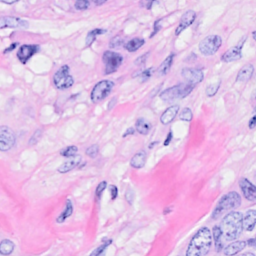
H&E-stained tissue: Breast